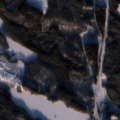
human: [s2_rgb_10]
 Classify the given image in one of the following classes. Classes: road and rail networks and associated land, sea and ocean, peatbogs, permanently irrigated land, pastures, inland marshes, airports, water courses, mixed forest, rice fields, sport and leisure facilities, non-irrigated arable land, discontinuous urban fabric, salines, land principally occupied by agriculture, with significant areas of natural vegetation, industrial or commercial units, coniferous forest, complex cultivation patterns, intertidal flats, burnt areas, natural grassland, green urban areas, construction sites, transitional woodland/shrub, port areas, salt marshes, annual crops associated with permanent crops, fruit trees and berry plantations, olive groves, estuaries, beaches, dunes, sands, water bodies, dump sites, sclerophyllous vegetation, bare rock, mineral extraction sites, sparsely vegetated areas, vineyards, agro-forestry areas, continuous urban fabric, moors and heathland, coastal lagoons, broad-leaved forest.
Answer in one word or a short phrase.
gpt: coniferous forest, mixed forest